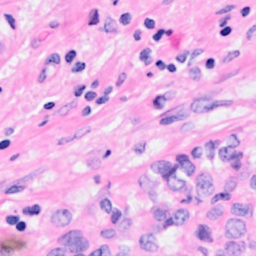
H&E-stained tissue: Breast